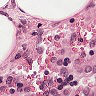
Metastatic tissue present: no